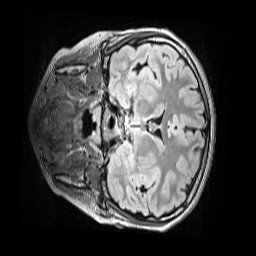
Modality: FLAIR
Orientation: coronal
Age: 11
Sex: male
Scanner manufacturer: siemens
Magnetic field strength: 3 T
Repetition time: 5 s
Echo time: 0.388 s